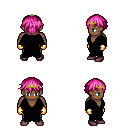
a pixel art fantasy rpg character, male body template, human, dark skin, black robe, teal pants, pink short bangs hairstyle, gold tiara, gold gloves, maroon shoes, four views (front, back, left, right), 2x2 character sprite sheet, small pixel art, hard edges, no anti-aliasing